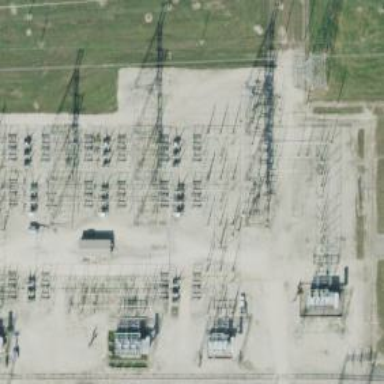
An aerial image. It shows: Switch for power supply.